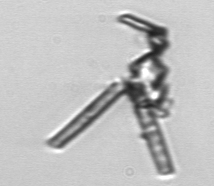
Label: Thalassionema